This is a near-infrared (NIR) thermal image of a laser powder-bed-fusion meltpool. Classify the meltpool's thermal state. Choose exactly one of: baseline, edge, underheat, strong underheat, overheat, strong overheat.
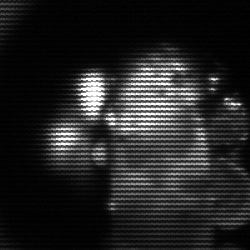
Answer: strong underheat